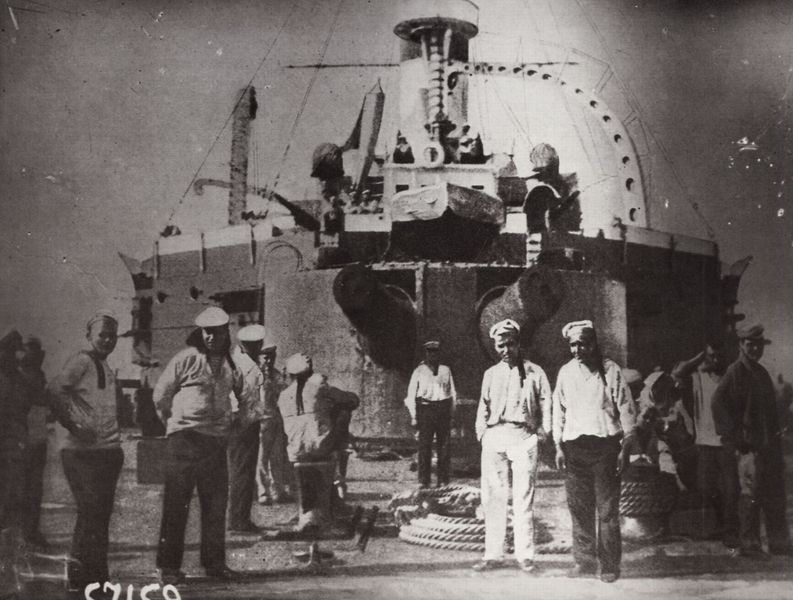
Titel: Aufstand auf dem Panzerkreuzer "Potemkin". Constanta.
Künstler: Rumänischer Photograph
Schlagwörter: mützen, schornstein, schiff, dampfschiff, seile, tau, foto, matrosen, seeleute, kriegsschiff, panzerkreuzer